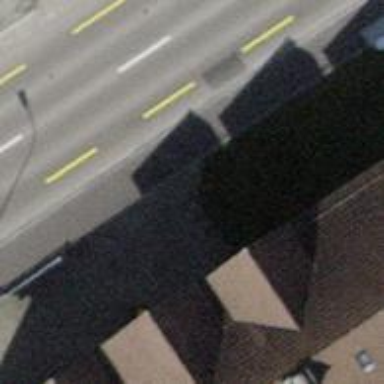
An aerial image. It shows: Crossing road.